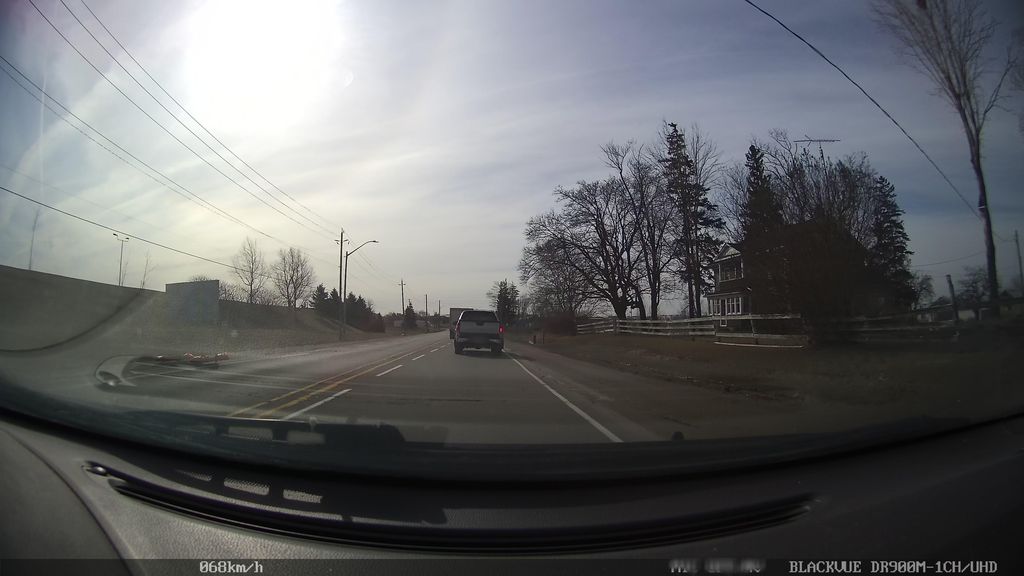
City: kitchener-waterloo